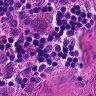
Metastatic tissue present: no